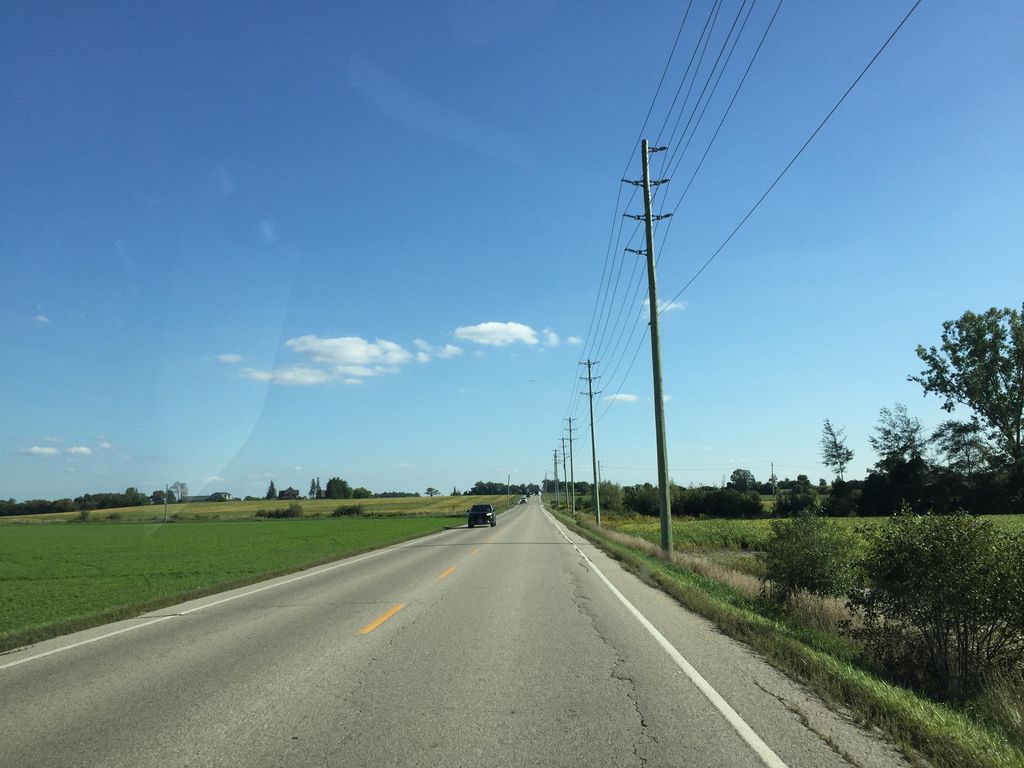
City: kitchener-waterloo